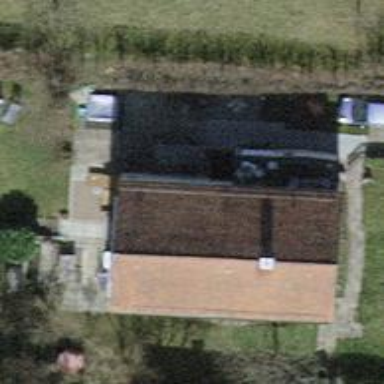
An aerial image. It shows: Building with tiled roof.